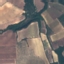
Label: PermanentCrop